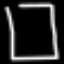
Label: square